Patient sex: M
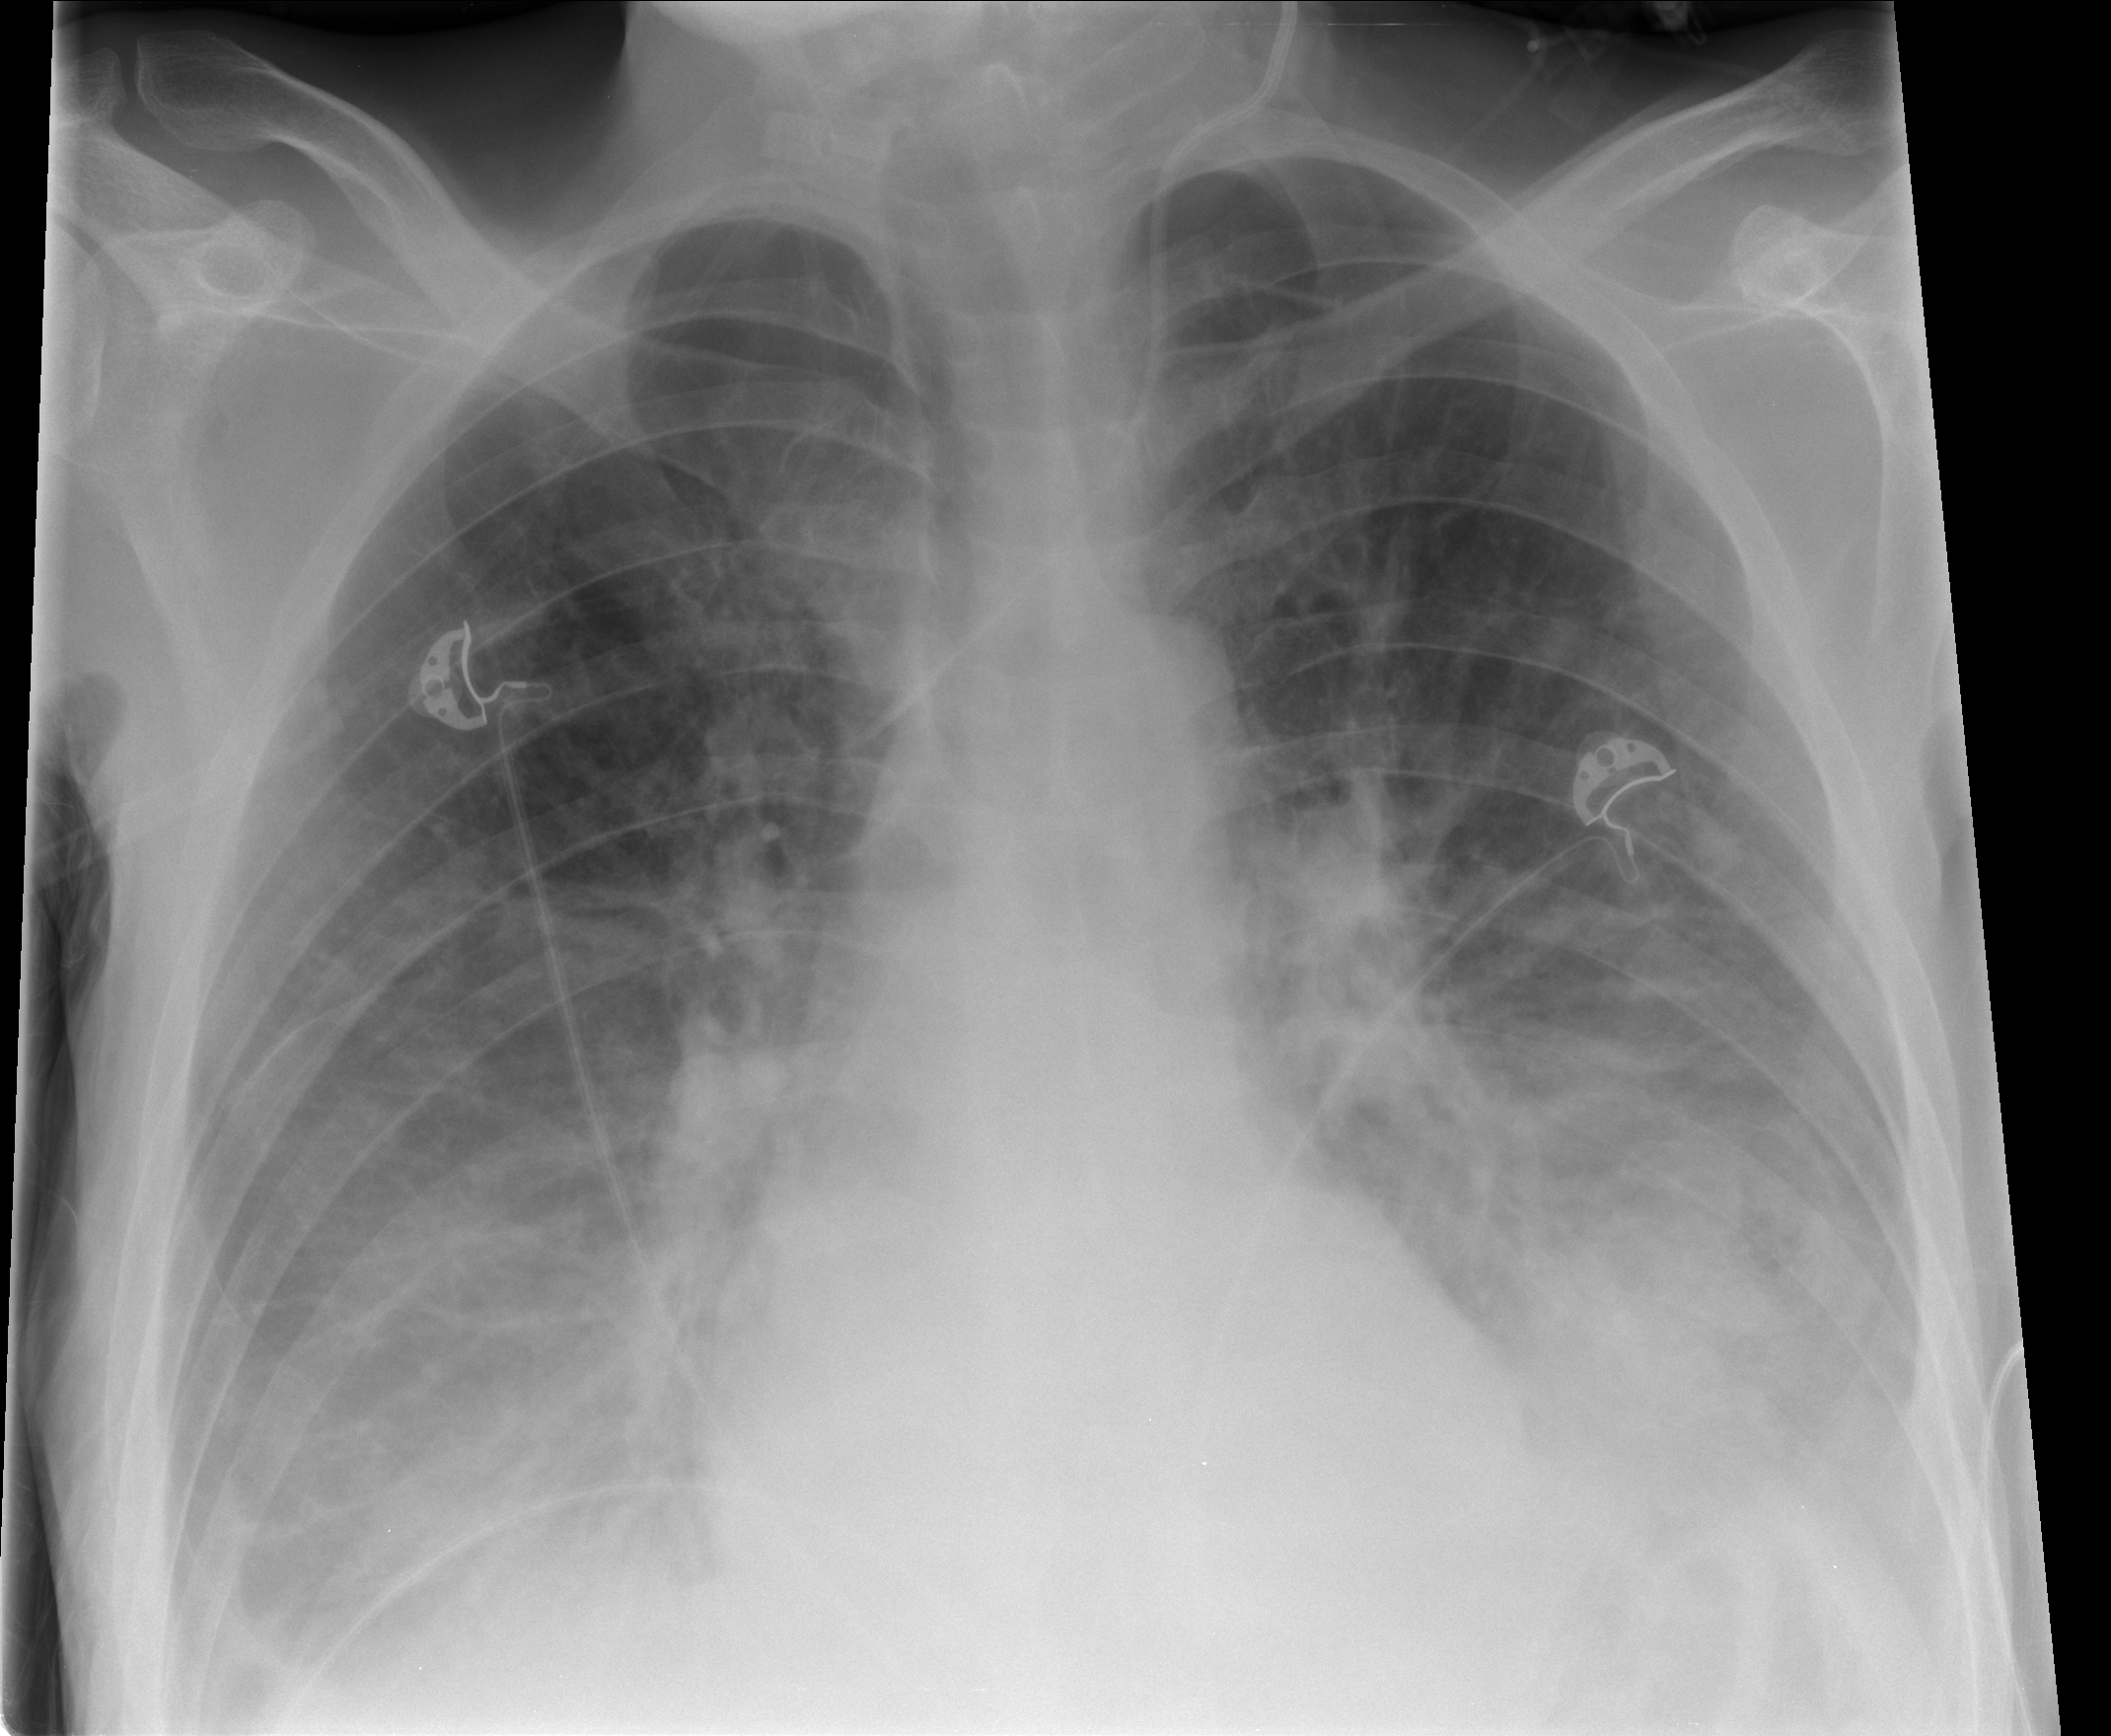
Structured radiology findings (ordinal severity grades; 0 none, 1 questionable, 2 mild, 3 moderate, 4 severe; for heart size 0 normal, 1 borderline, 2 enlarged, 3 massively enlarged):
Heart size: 1
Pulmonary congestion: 0
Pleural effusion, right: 2
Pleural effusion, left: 2
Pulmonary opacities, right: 0
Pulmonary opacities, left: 0
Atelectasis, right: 2
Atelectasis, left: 2